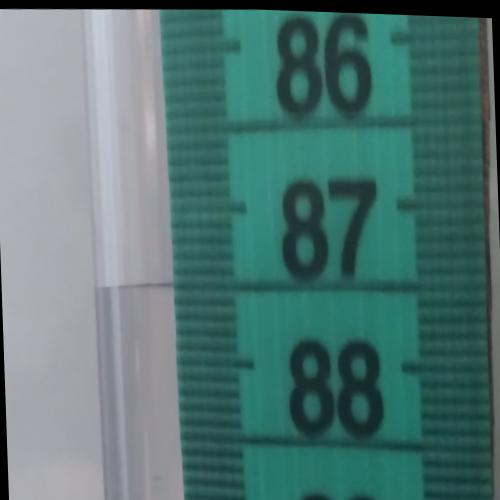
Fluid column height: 87.5 cm